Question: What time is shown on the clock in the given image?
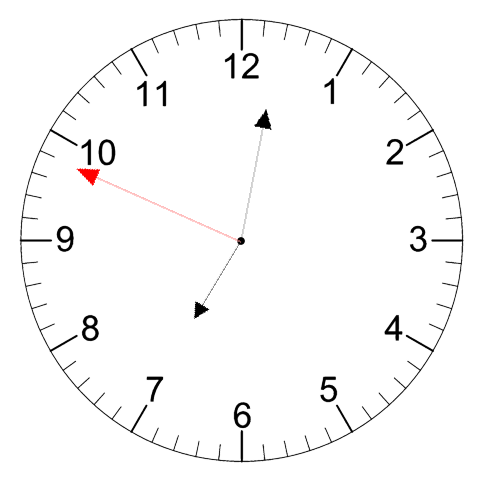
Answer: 07:01:49